【题型】证明题　【知识点】解析几何　【难度】hard
已知抛物线 $C: y^2 = 4x$ 的焦点为 $F$，过 $F$ 的直线 $l$ 交 $C$ 于 $A$, $B$ 两点，过 $F$ 与 $l$ 垂直的直线交 $C$ 于 $D$, $E$ 两点，其中 $B$, $D$ 在 $x$ 轴上方，$M$, $N$ 分别为 $AB$, $DE$ 的中点.

\vspace{1em}

\noindent （1）若 $|AB| = 6$，求点 $M$ 的横坐标；

\noindent （2）证明：直线 $MN$ 过定点；

\noindent （3）设 $G$ 为直线 $AE$ 与直线 $BD$ 的交点，求 $\triangle GMN$ 面积的最小值.
【解答】
\noindent （1）由抛物线的性质可得弦长 $|AB|$ 的表达式，进而可得 $AB$ 的中点 $M$ 的横坐标；

\noindent （2）设直线 $AB$ 的方程，与抛物线的方程联立，可得两根之和及两根之积，可得 $AB$ 的中点 $M$ 的坐标，同理可得 $N$ 的坐标，再分 $m=1$ 和 $m \neq 1$ 两种情况讨论直线 $MN$ 的方程，进而可得直线 $MN$ 恒过的定点的坐标；

\noindent （3）设直线 $AE$ 与直线 $BD$ 的方程，联立两直线后结合第一问中韦达定理得出点 $G$ 的横坐标恒为 $-1$，再结合面积公式及基本不等式即可得.

\vspace{1em}

\noindent 【解答】

\noindent （1）解：由抛物线性质知 $|AB| = x_A + x_B + p = 6$，

\noindent 可得 $x_A + x_B = 6 - p = 6 - 2 = 4$，

\noindent 所以 $AB$ 的中点 $M$ 的横坐标 $x_M = \dfrac{x_A + x_B}{2} = 2$；

\vspace{1em}

\noindent （2）证明：如图，设 $A(x_1,\ y_1)$，$B(x_2,\ y_2)$，不妨设 $x_1 < x_2$，

\vspace{1em}

\noindent 设 $l: x = my + 1$，则 $m > 0$，

\noindent 由 $\begin{cases} y^2 = 4x \\ x = my + 1 \end{cases}$，得 $y^2 - 4my - 4 = 0$，

\noindent 故 $y_1 + y_2 = 4m$，$y_1 y_2 = -4$，$\dfrac{y_1 + y_2}{2} = 2m$，$\dfrac{x_1 + x_2}{2} = \dfrac{m(y_1 + y_2) + 2}{2} = 2m^2 + 1$，

\noindent 所以 $M(2m^2 + 1,\ 2m)$，因为 $AB \perp DE$，

\noindent 同理可得 $N\left(\dfrac{2}{m^2} + 1, -\dfrac{2}{m}\right)$，

\vspace{1em}

\noindent 若 $m \neq 1$，则直线 $MN: y = \dfrac{m}{m^2 - 1}(x - 2m^2 - 1) + 2m = \dfrac{m}{m^2 - 1}(x - 3)$，

\noindent $MN$ 过点 $(3,0)$，

\noindent 若 $m = 1$，则直线 $MN: x = 3$，

\noindent 综上所述：直线 $MN$ 过定点 $(3,0)$；

\vspace{1em}

\noindent （3）解：如图，设 $A(x_1,\ y_1)$，$B(x_2,\ y_2)$，$E(x_3,\ y_3)$，$D(x_4,\ y_4)$，

\vspace{1em}

\noindent 则 $l_{AE}: y = \dfrac{y_3 - y_1}{x_3 - x_1}(x - x_1) + y_1$，由 $y_1^2 = 4x_1, y_2^2 = 4x_2$，

\noindent 故 $y = \dfrac{y_3 - y_1}{\dfrac{y_3^2}{4} - \dfrac{y_1^2}{4}}\left(x - \dfrac{y_1^2}{4}\right) + y_1 = \dfrac{4x}{y_3 + y_1} - \dfrac{y_1^2}{y_3 + y_1} + \dfrac{y_1^2 + y_1 y_3}{y_3 + y_1} = \dfrac{4x}{y_3 + y_1} + \dfrac{y_1 y_3}{y_3 + y_1}$，

\noindent 同理可得 $l_{BD}: y = \dfrac{4x}{y_4 + y_2} + \dfrac{y_2 y_4}{y_4 + y_2}$，

\noindent 联立 $\begin{cases} y = \dfrac{4x}{y_3 + y_1} + \dfrac{y_1 y_3}{y_3 + y_1} \\ y = \dfrac{4x}{y_4 + y_2} + \dfrac{y_2 y_4}{y_4 + y_2} \end{cases}$，有 $\dfrac{4x}{y_3 + y_1} + \dfrac{y_1 y_3}{y_3 + y_1} = \dfrac{4x}{y_4 + y_2} + \dfrac{y_2 y_4}{y_4 + y_2}$，

\noindent 即 $4x(y_4 + y_2) + y_1 y_3 (y_4 + y_2) = 4x(y_3 + y_1) + y_2 y_4 (y_3 + y_1)$，

\noindent 有 $x = \dfrac{y_2 y_4 (y_3 + y_1) - y_1 y_3 (y_4 + y_2)}{4(y_4 + y_2 - y_3 - y_1)}$，

\noindent 由（2）知 $y_1 y_2 = -4$，同理 $y_3 y_4 = -4$，

\noindent 故 $x = \dfrac{y_2 y_4 (y_3 + y_1)^2 - y_1 y_3 (y_4 + y_2)}{4(y_4 + y_2 - y_3 - y_1)} = \dfrac{y_2 y_3 y_4 + y_1 y_2 y_4 - y_1 y_3 y_4 - y_1 y_2 y_3}{4(y_4 + y_2 - y_3 - y_1)} = \dfrac{-4(y_2 + y_4 - y_1 - y_3)}{4(y_4 + y_2 - y_3 - y_1)} = -1$，

\noindent 故 $x_G = -1$，

\vspace{1em}

\noindent 过点 $G$ 作 $GQ // x$ 轴，交直线 $MN$ 于点 $Q$，则 $S_{\triangle GMN} = \dfrac{1}{2}|y_M - y_N| \times |x_Q - x_G|$，

\noindent 由（2）设 $M(2m_1^2 + 1,\ 2m_1), N(2m_2^2 + 1,\ 2m_2)$，且 $m_1 m_2 = -1$，

\noindent 故 $|y_M - y_N| = |2m_1 - 2m_2| = 2|m_1| + \dfrac{2}{|m_1|} \geqslant 2\sqrt{2|m_1| \times \dfrac{2}{|m_1|}} = 4$，

\noindent 当且仅当 $m = \pm 1$ 时，等号成立，

\noindent 下证 $|x_Q - x_G| \geqslant 4$：

\noindent 由抛物线的对称性，不妨设 $m_1 > 0$，则 $m_2 < 0$，

\noindent 当 $m_1 > 1$ 时，有 $m_2 = -\dfrac{1}{m_1} \in (-1,0)$，则点 $G$ 在 $x$ 轴上方，点 $Q$ 亦在 $x$ 轴上方，

\noindent 有 $\dfrac{1}{m_2 + m_1} = \dfrac{1}{m_1 - \dfrac{1}{m_1}} > 0$，由直线 $MN$ 过定点 $(3,0)$，

\noindent 此时 $|x_Q - x_G| > 3 - (-1) = 4$，

\noindent 同理，当 $m_1 < 1$ 时，有点 $G$ 在 $x$ 轴下方，点 $Q$ 亦在 $x$ 轴下方，

\noindent 有 $\dfrac{1}{m_2 + m_1} < 0$，故此时 $|x_Q - x_G| > 4$，

\noindent 当且仅当 $m_1 = 1$ 时，$x_Q = 3$，

\noindent 故 $|x_Q - x_G| \geqslant 4$ 恒成立，且 $m_1 = \pm 1$ 时，等号成立，

\noindent 又 $S_{\triangle GMN} = S_{\triangle MGQ} + S_{\triangle NGQ} = \dfrac{1}{2}|GQ| \cdot |y_M - y_N|$，

\noindent 即 $S_{\triangle GMN} = \dfrac{1}{2}|y_M - y_N| \times |x_Q - x_G| \geqslant \dfrac{1}{2} \times 4 \times 4 = 8$，当且仅当 $m_1 = \pm 1$ 时，等号成立.

\vspace{1em}

\noindent 【点评】本题考查抛物线的性质的应用，直线与抛物线的综合应用，三角形面积公式的应用，基本不等式的性质的应用，属于难题.

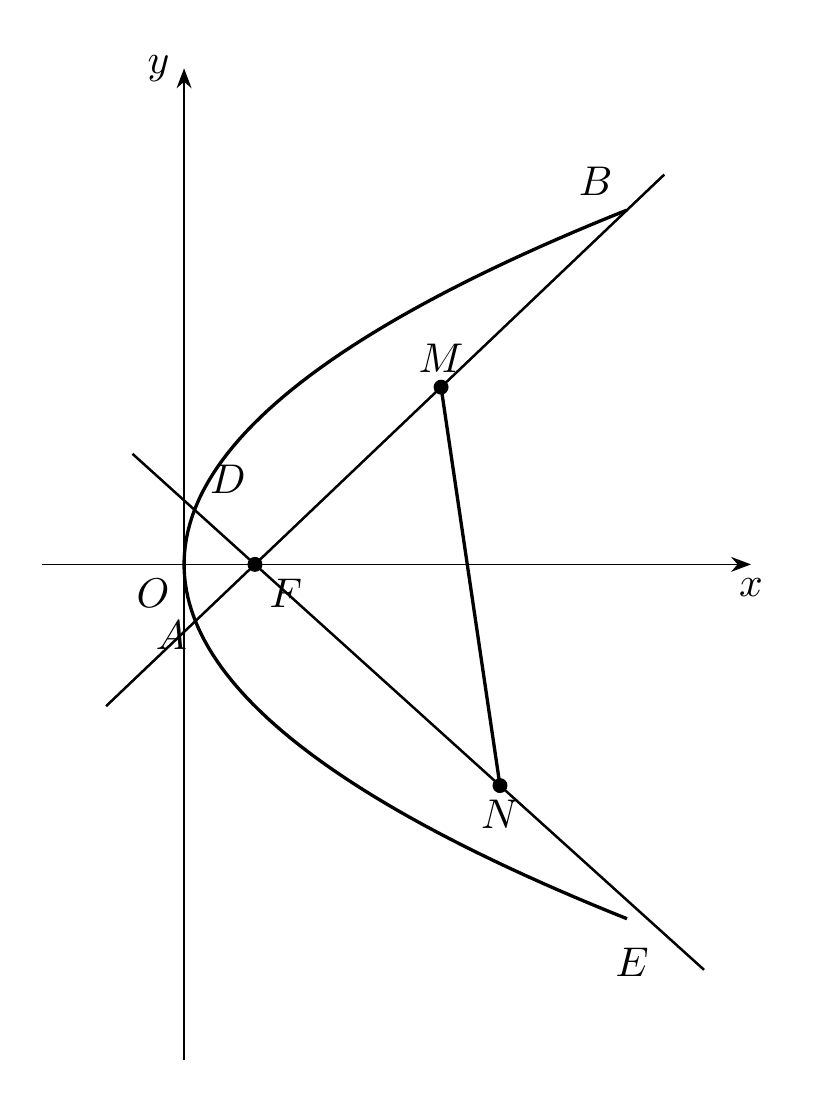
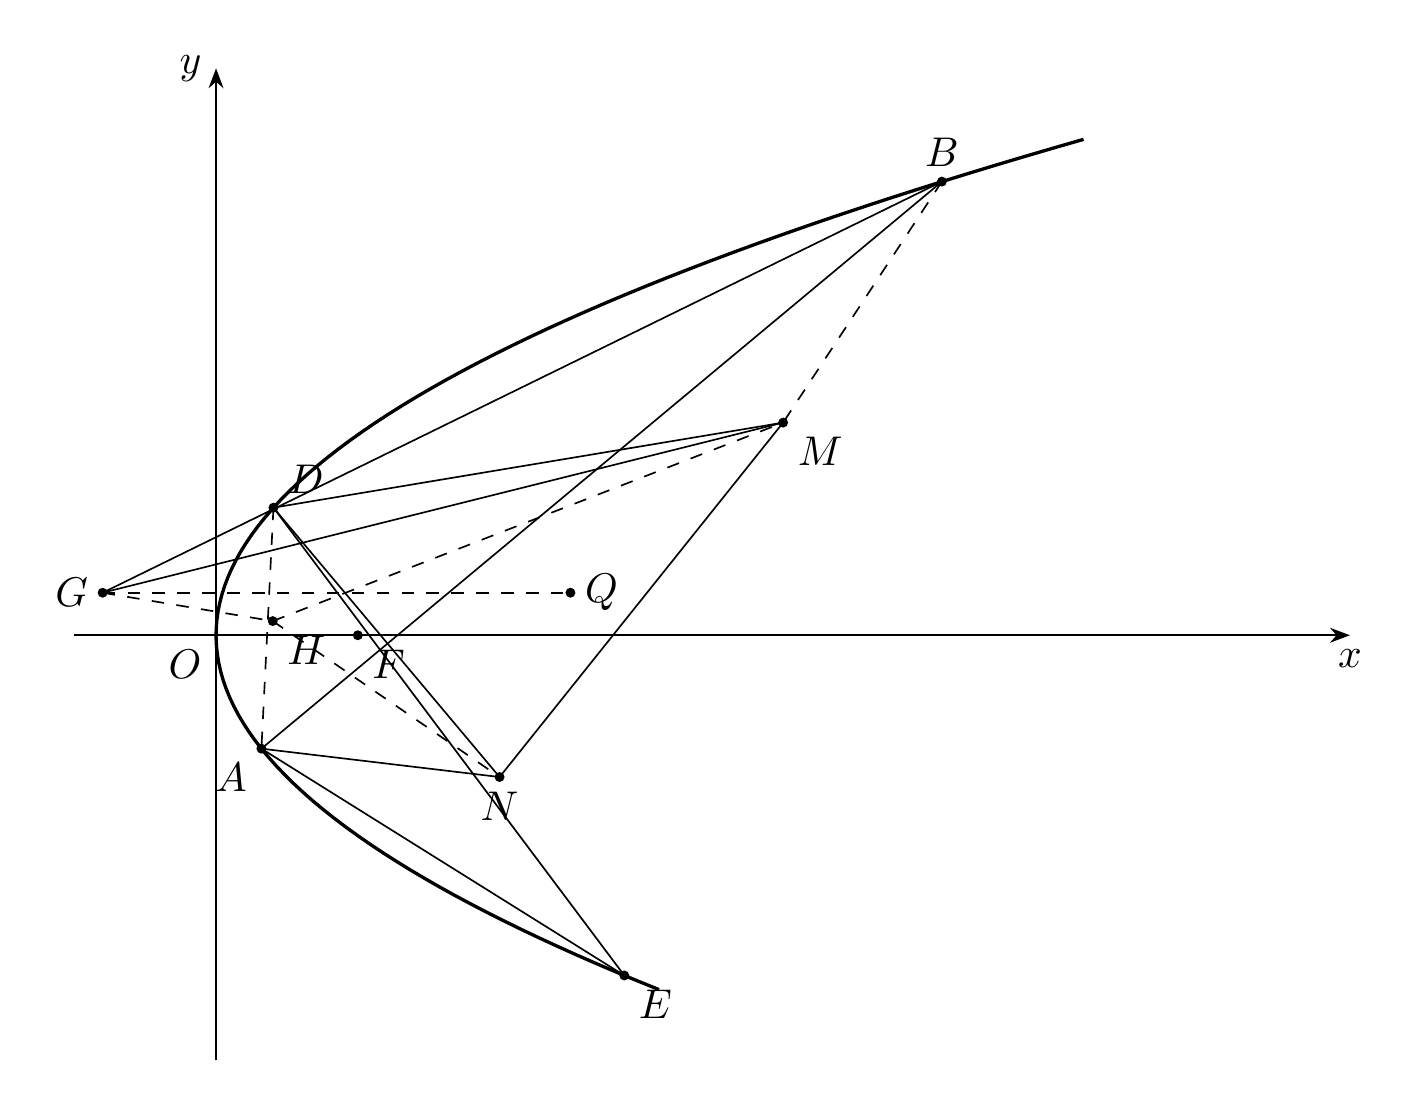